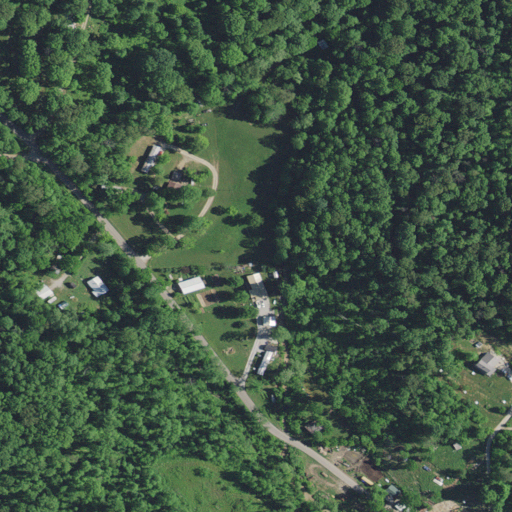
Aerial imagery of valley in Indiana named Linden Hollow containing deciduous forest, open development, pasture, low intensity development, grassland, and mixed forest